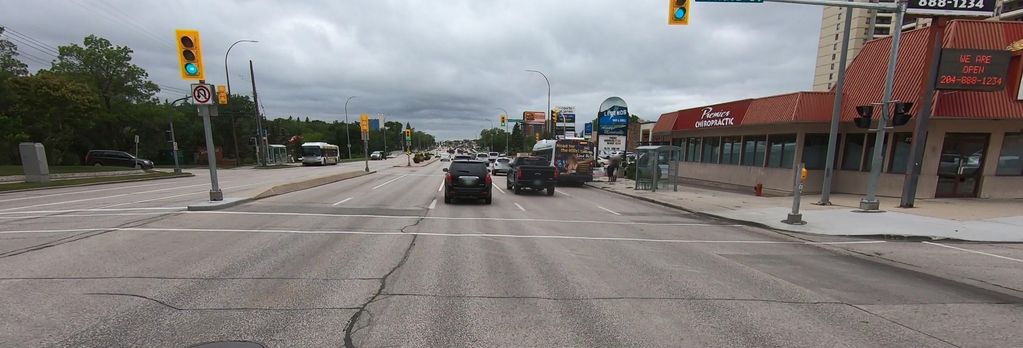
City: winnipeg